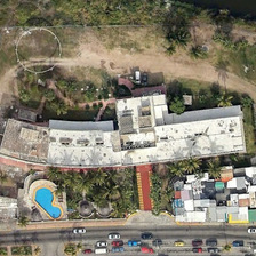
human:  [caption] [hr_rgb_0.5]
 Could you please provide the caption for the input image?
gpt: There are lots of lawns around the White House.

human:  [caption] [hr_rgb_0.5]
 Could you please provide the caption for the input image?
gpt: Many cars are running the road.

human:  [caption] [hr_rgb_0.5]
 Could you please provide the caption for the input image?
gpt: The White House is surrounded by many lawns.

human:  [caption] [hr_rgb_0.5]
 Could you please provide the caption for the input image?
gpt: Many cars are on the road.

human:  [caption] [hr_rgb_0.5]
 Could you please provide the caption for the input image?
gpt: The White House is surrounded by a large number of lawns.